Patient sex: M
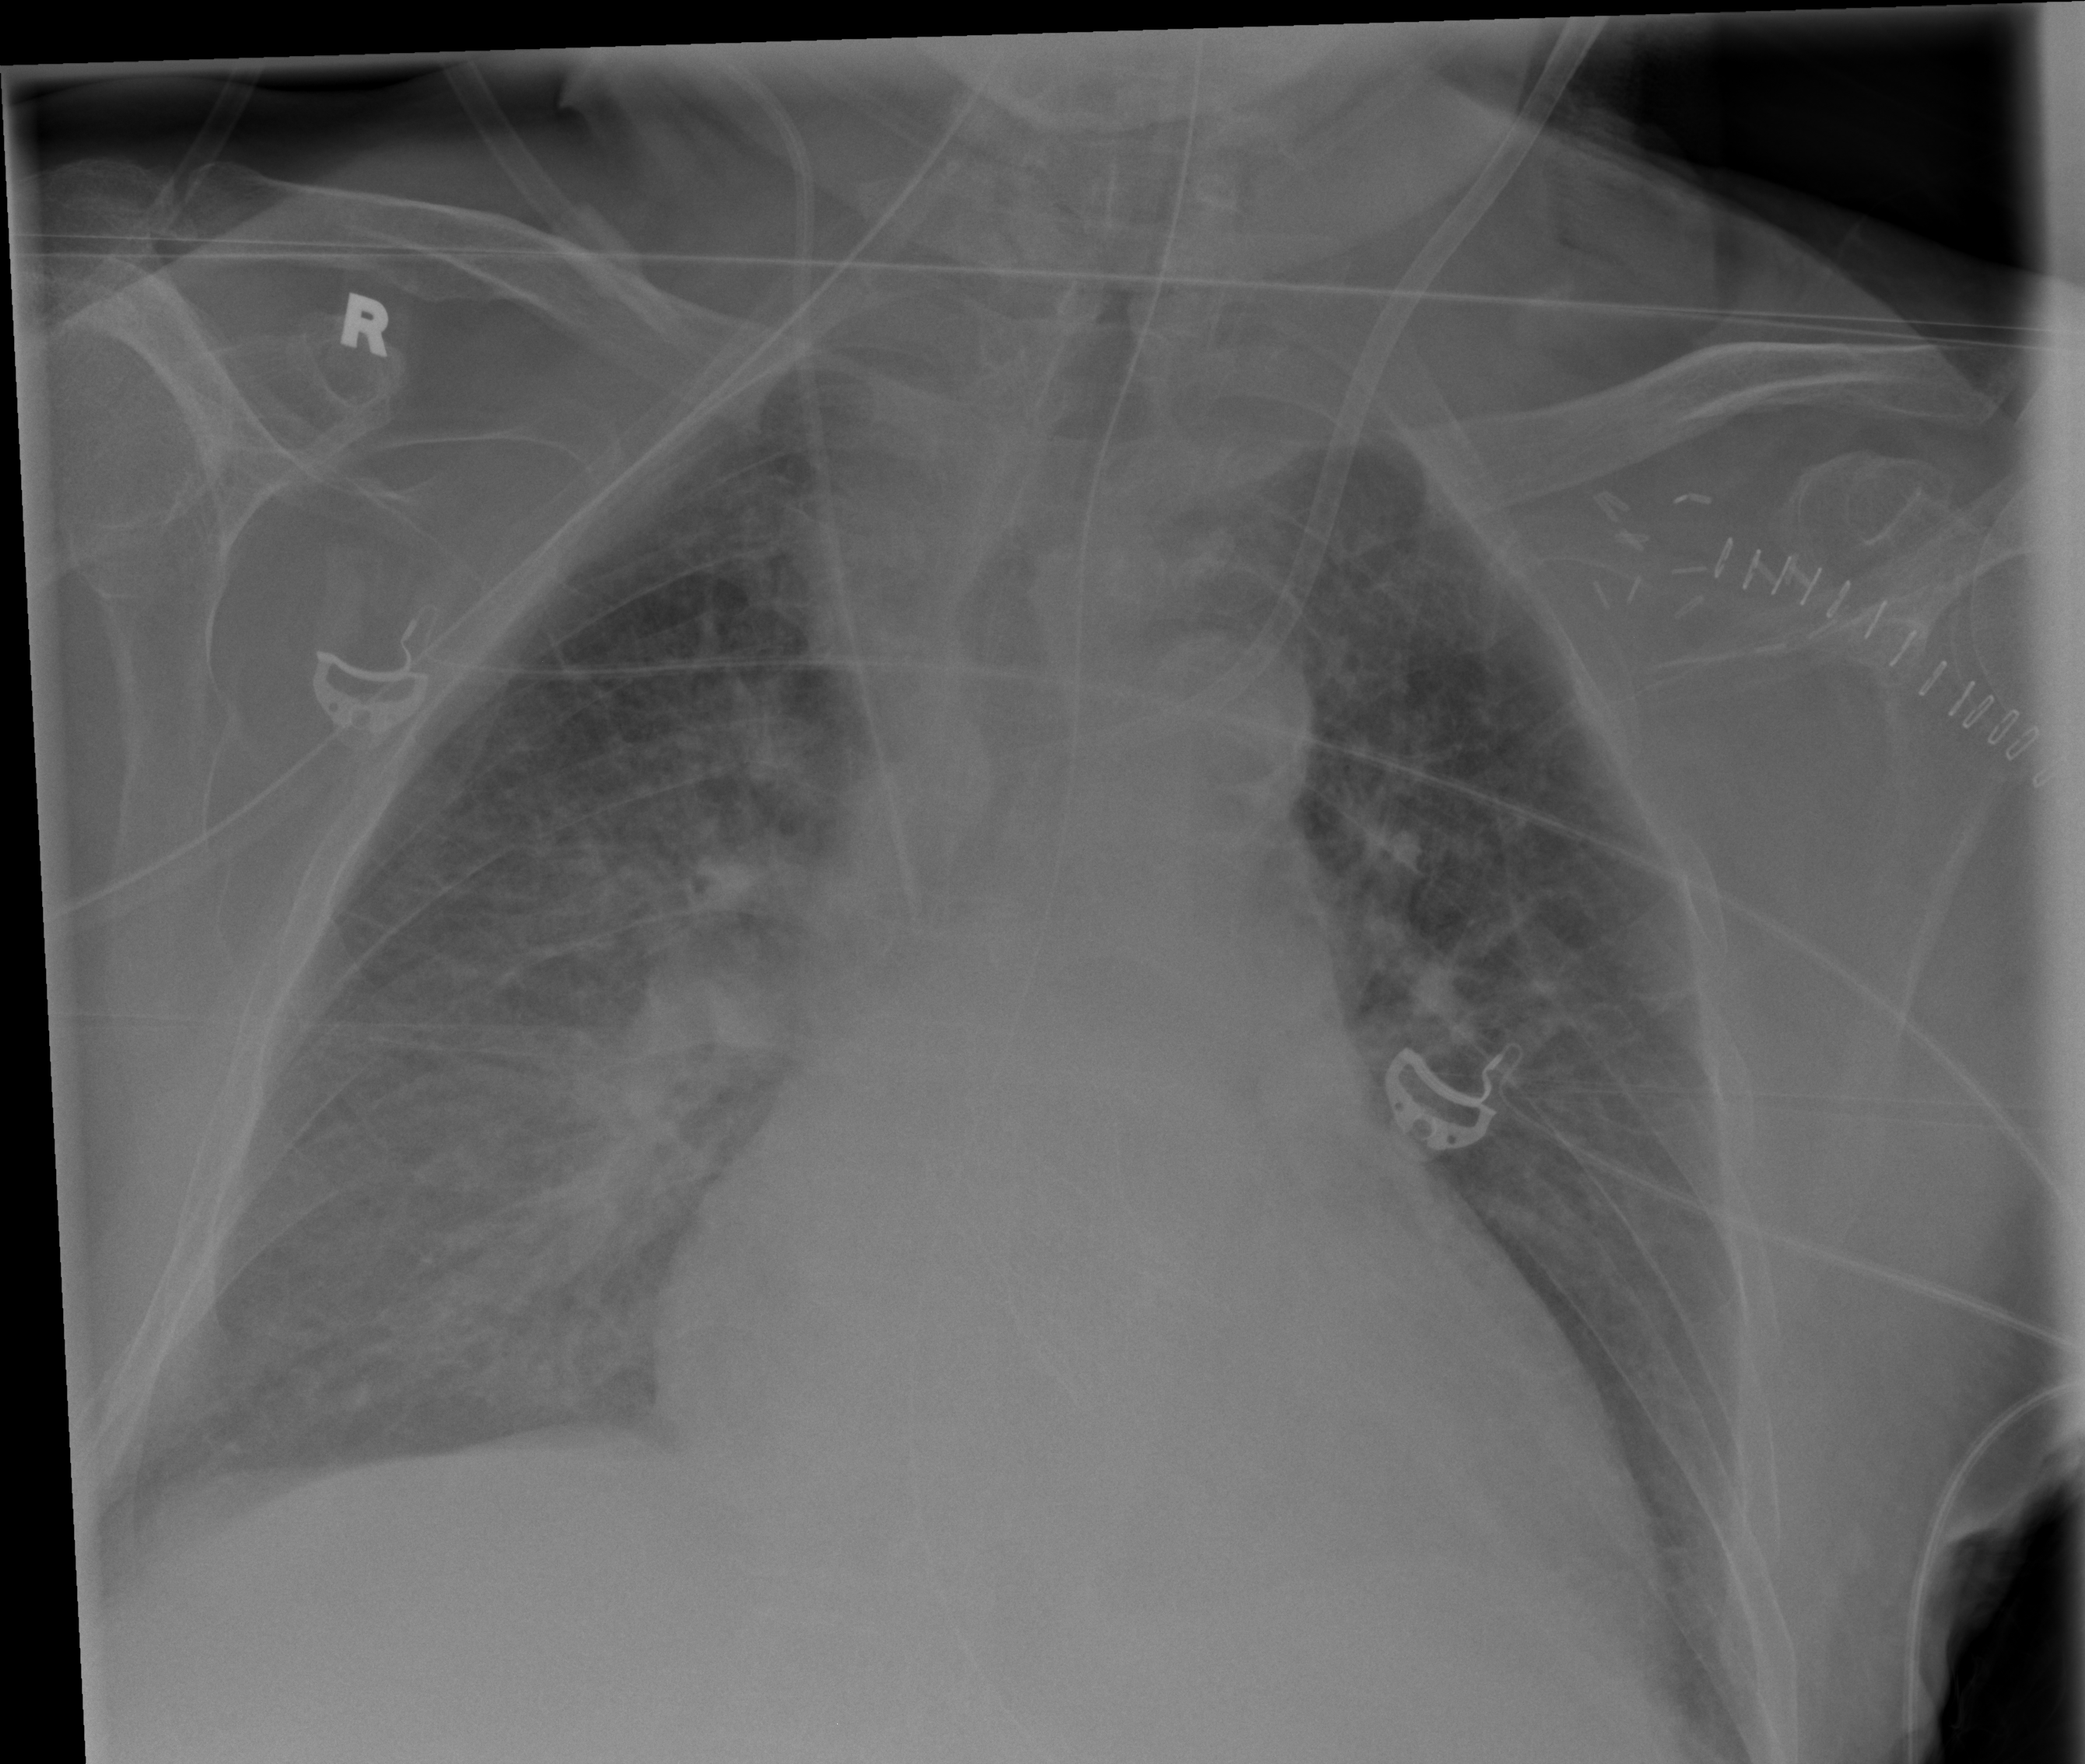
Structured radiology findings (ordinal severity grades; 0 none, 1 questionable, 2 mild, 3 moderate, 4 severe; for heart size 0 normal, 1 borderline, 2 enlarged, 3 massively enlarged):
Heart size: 2
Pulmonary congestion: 3
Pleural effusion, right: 2
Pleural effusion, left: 2
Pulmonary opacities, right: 2
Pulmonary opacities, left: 2
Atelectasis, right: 2
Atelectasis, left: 2